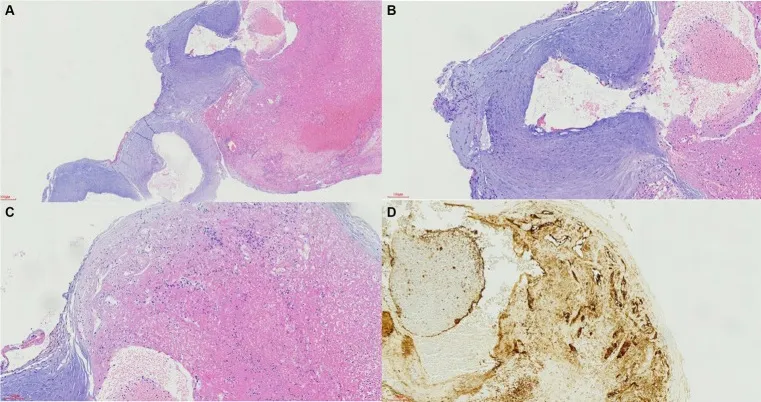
Pathological findings in the vessel wall of variant posterior inferior cerebellar anastomotic artery.
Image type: pathology (h&e)